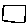
Label: square